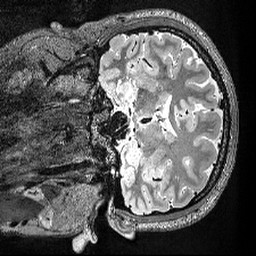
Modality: T2w
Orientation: coronal
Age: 24
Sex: male